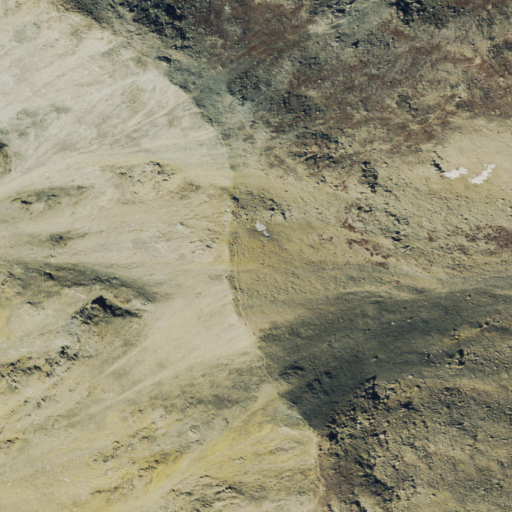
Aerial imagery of mountain in Colorado named Mount Massive containing barren land, snow, shrub, and grassland